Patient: sex M, age 36
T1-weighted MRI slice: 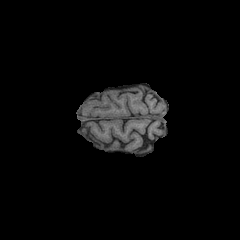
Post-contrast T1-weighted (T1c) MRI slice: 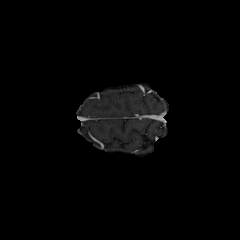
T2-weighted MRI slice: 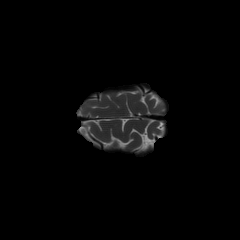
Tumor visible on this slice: no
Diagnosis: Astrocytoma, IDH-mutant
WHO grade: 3